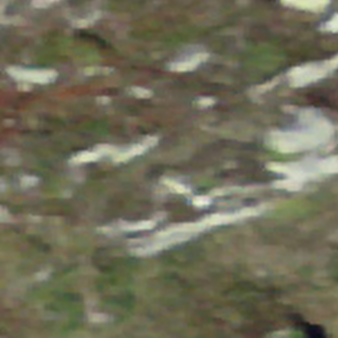
Label: other